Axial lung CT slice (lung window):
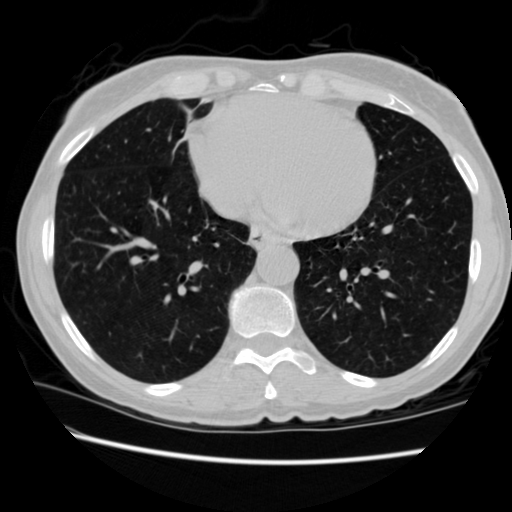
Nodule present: no